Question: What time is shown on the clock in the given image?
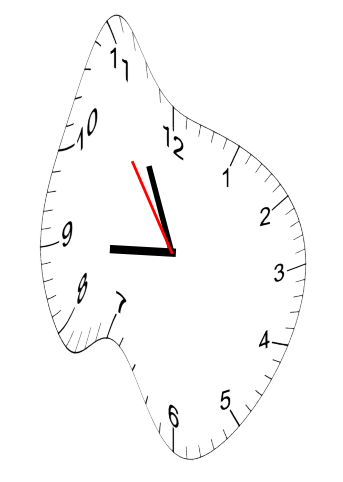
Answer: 08:55:54